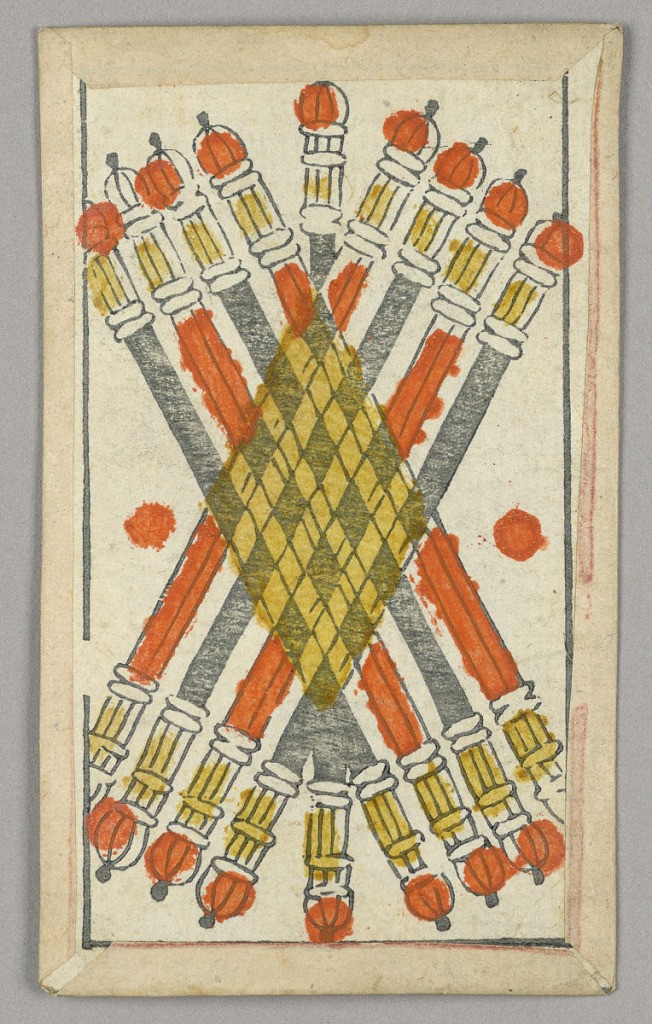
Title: Minchiate (Tarot) Playing Card
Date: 17th century
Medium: Stencil-colored woodblock print
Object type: Playing card
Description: Part of a set of Italian Minchiate playing cards.